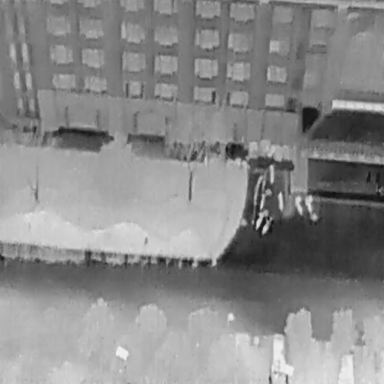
There are seven Bicycles in the infrared image.